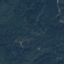
Label: Forest